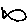
Label: fish